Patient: sex M, age 71
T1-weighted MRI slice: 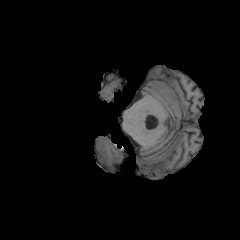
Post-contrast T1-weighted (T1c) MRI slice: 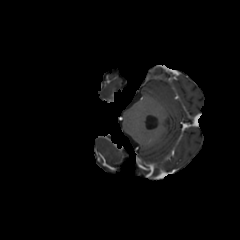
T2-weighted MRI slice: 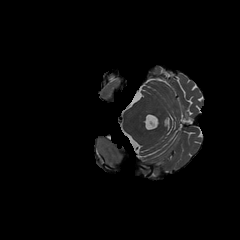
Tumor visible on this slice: yes
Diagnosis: Glioblastoma, IDH-wildtype
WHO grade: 4